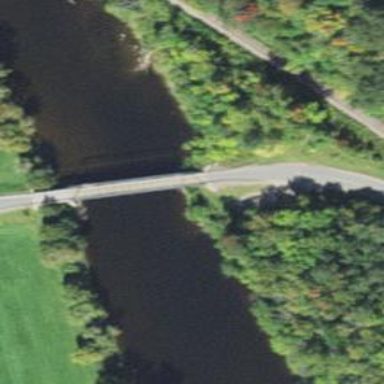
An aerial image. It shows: Tertiary road on asphalt surface on bridge.